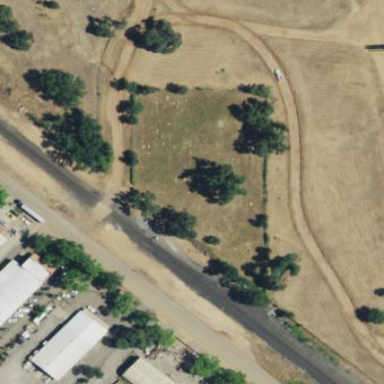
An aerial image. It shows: Cemetery.